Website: lowes
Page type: customer-info-address
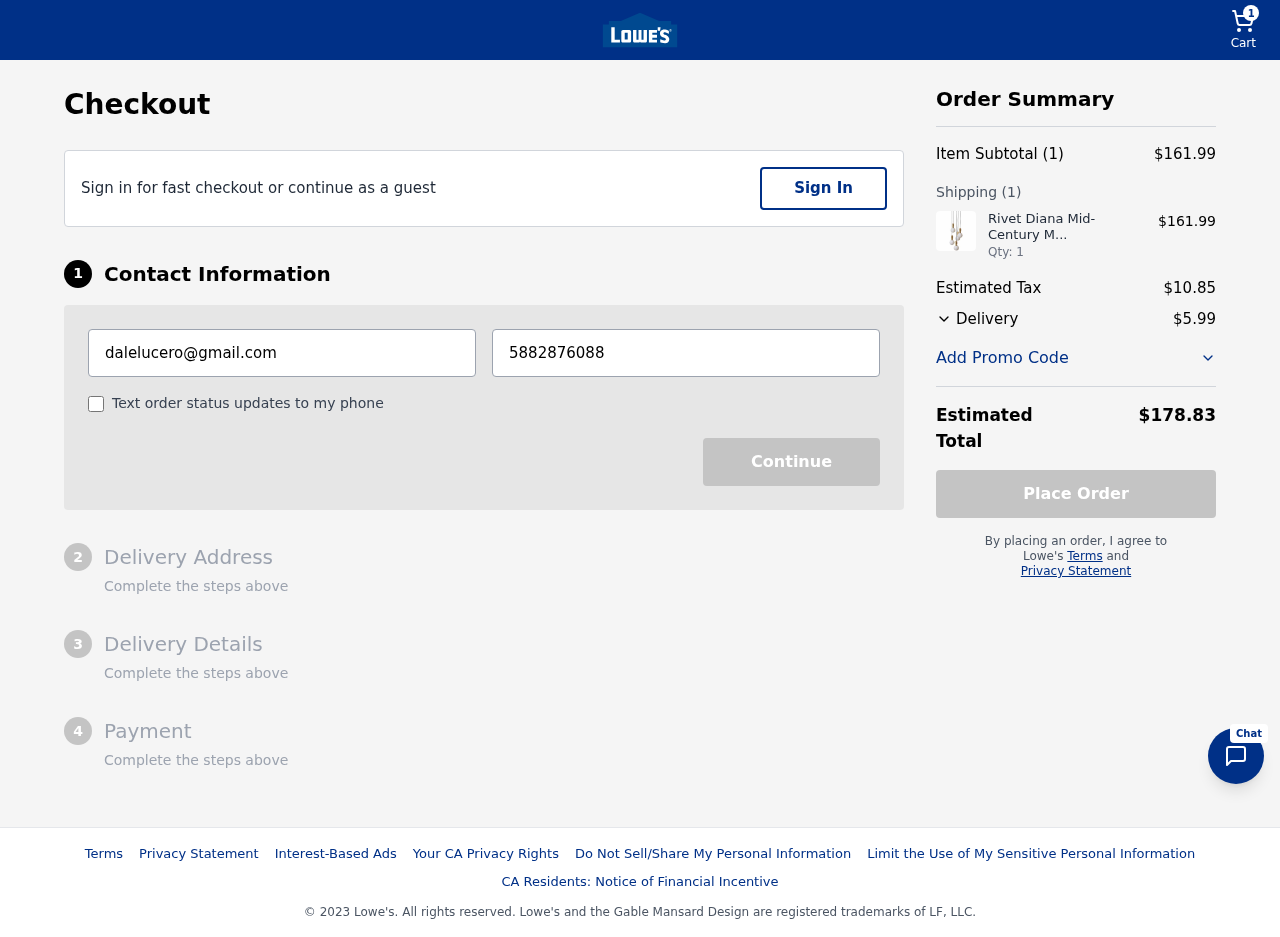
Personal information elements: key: PII_EMAIL
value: dalelucero@gmail.com
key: PII_PHONE
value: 5882876088
Product elements: key: PRODUCT1_NAME
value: Rivet Diana Mid-Century Modern 5-Globe Ceiling Pendant Chandelier with LED Light Bulbs, 65" Cord, Go
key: PRODUCT1_PRICE
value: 161.99
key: PRODUCT1_QUANTITY
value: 1
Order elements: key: ORDER_NUM_ITEMS
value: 1
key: ORDER_SUBTOTAL
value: $161.99
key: ORDER_NUM_ITEMS2
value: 1
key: ORDER_TAX
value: $10.85
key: ORDER_SHIPPING_COST
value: $5.99
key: ORDER_TOTAL
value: $178.83